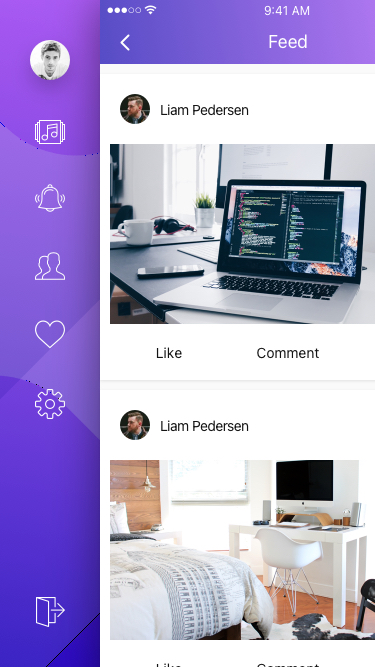
Text in this UI design:
Comment
Share
Like
Liam Pedersen
23 Seconds ago
Comment
Share
Like
Liam Pedersen
23 Seconds ago
Feed